Aerial crown-view tile of a tropical tree (Barro Colorado Island, Panama), acquired 20250715:
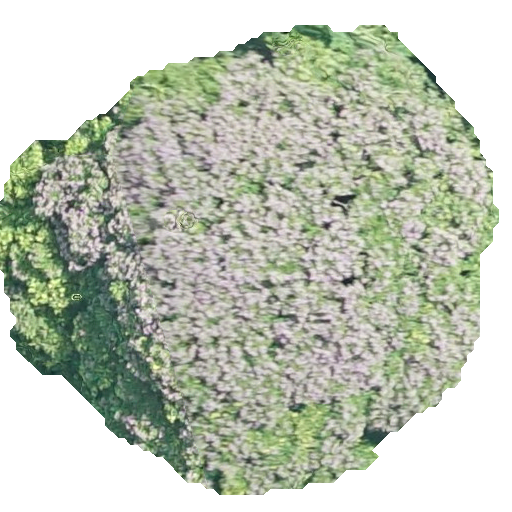
Species: Dipteryx oleifera
GBIF accepted scientific name: Dipteryx oleifera
Crown area: 255.929 m²